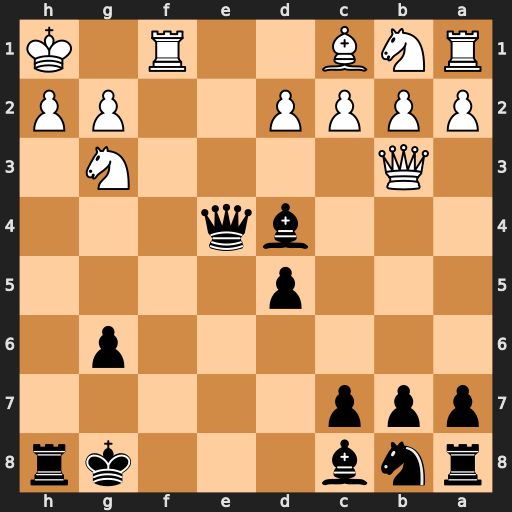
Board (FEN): rnb3kr/ppp5/6p1/3p4/3bq3/1Q4N1/PPPP2PP/RNB2R1K
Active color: b
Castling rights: -
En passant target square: -
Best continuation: Rxh2+ Kxh2 Qh4#